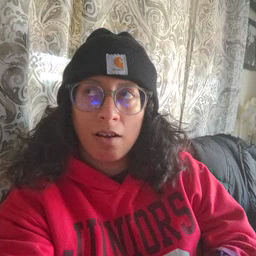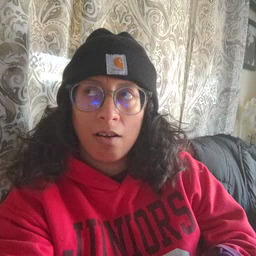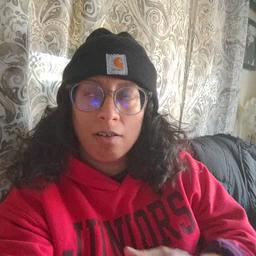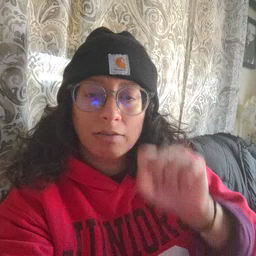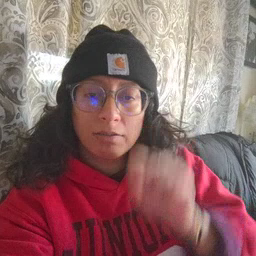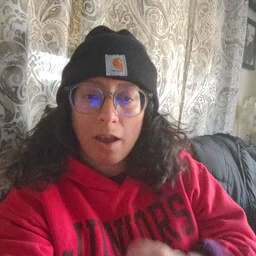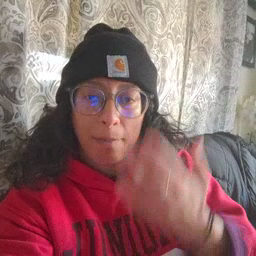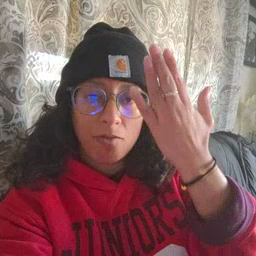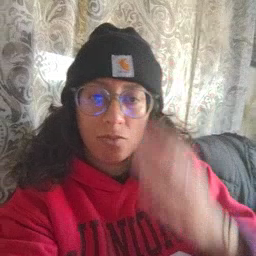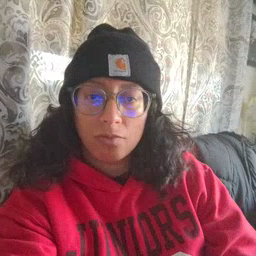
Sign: mitten